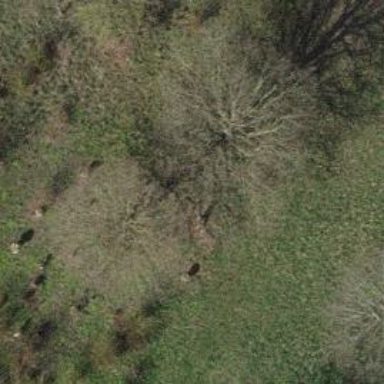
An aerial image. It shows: Beautiful tree in nature.